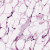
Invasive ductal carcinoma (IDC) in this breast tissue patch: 0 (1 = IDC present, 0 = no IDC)